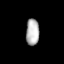
Tissue: lung
Cell type: Epithelial cells
Senescence score: 0.2437
Nuclear area (px): 345
Mean DAPI intensity: 179.797